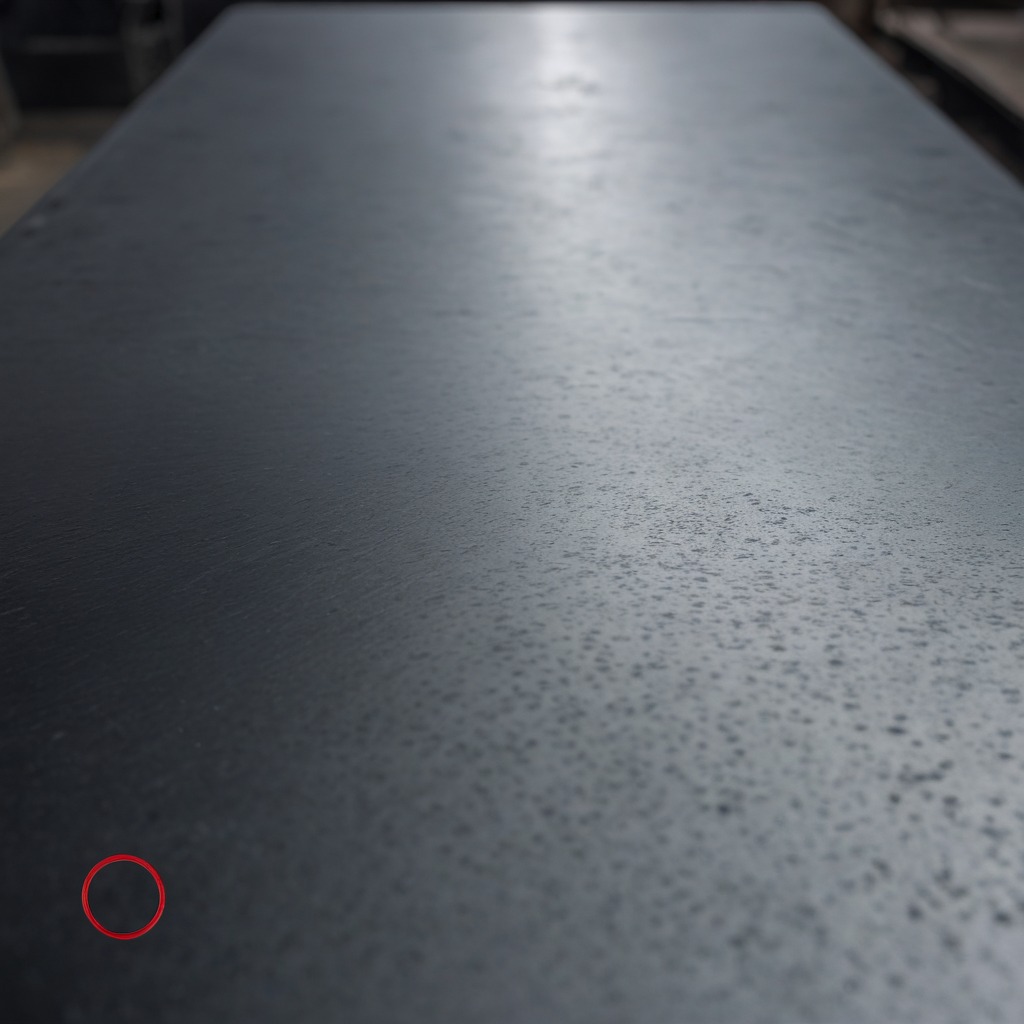
A rubber O-ring is lying on the cold steel table in a mining workshop.